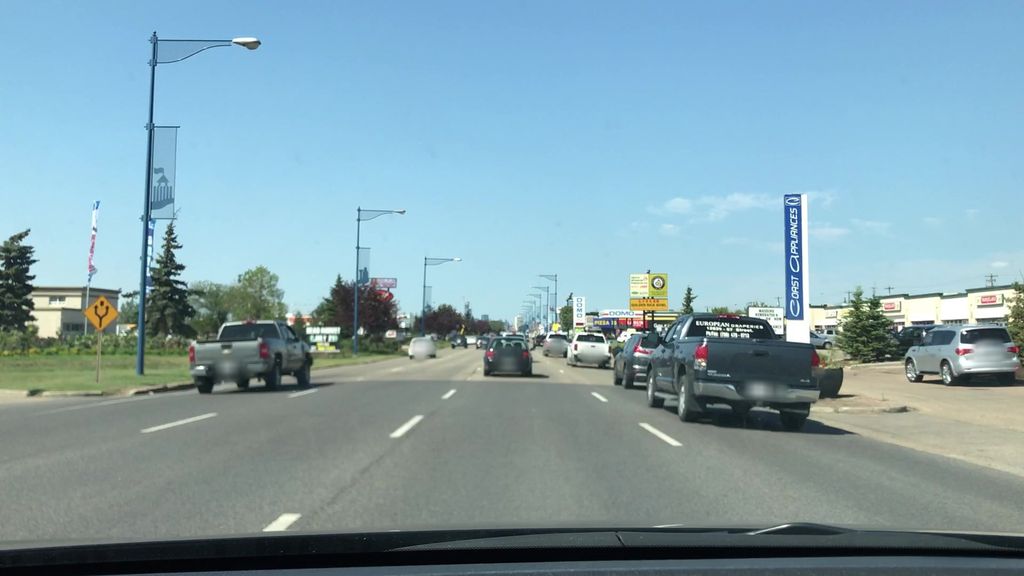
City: edmonton